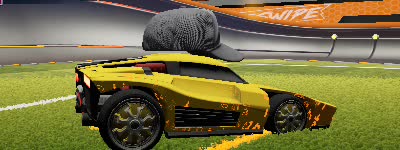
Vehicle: breakout